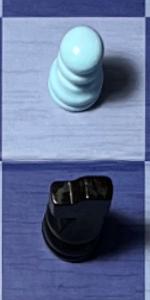
Label: Knight_Black